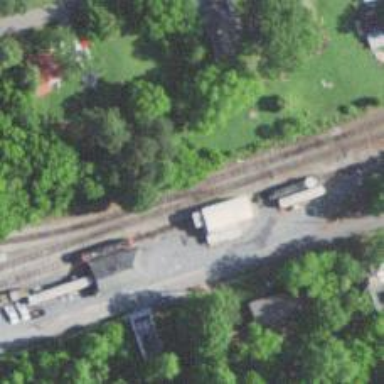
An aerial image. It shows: Railway track.